Brain MRI, t1w sequence, axial 2D slice.
Patient: age 45, sex F, weight 75 kg, height 1.65 m
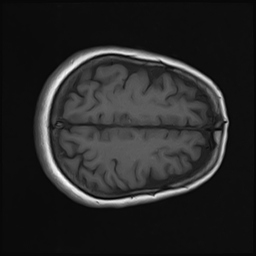